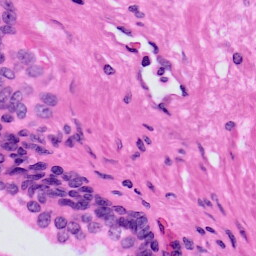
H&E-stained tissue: Prostate